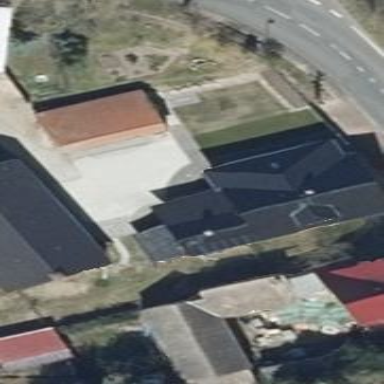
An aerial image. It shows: Charming house with gabled roof. The roof is red in color and oriented along the building.